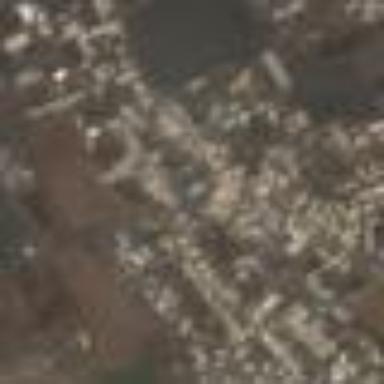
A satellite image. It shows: Residential area in village.